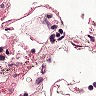
Metastatic tissue present: no